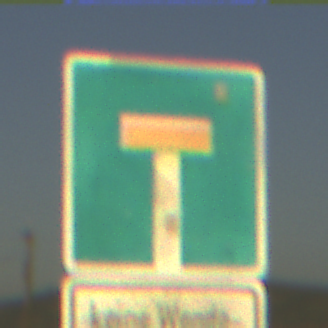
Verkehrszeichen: Sackgasse
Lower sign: HinweisGeaenderteVorfahrtVerkehrsfuehrungVerkehrsregelung3
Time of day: SunriseSunset
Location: Outdoor (RoadRail)
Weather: Clear
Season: NotSpecified
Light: Natural